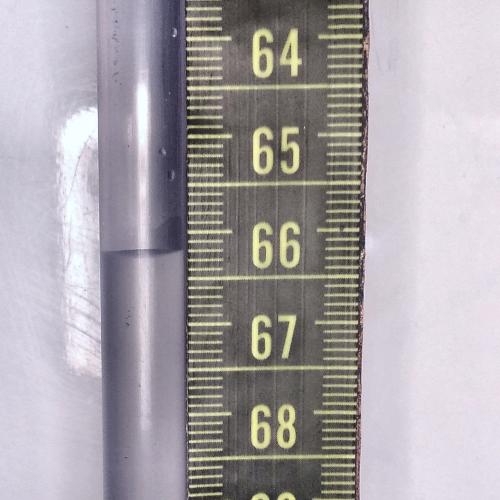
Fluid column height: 66.2 cm